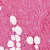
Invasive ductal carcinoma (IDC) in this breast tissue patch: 0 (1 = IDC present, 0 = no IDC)